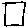
Label: square